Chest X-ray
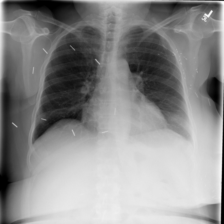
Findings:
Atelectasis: negative
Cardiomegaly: negative
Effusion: negative
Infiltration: negative
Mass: negative
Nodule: negative
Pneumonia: negative
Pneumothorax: negative
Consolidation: negative
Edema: negative
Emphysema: negative
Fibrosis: negative
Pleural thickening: negative
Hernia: negative